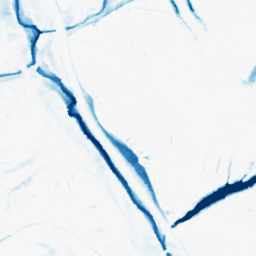
Category: morphological
Decomposition family: morphological
Decomposition parameters: operation: closing
size: 10
Upsampling method: linear_exact
Upsampling parameters: scale: 8
Upsampling scale: 8